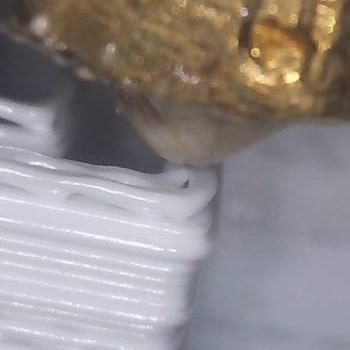
Flow rate: 35%